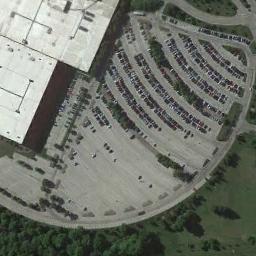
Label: parking_lot